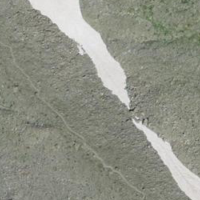
EUNIS habitat code: 48
Species observed at this site:
Gentiana bavarica